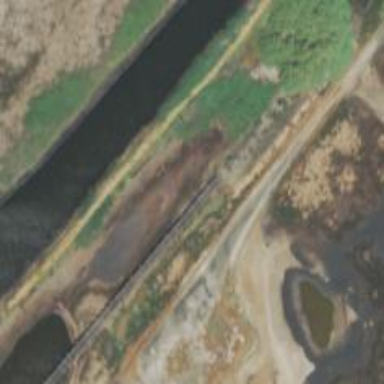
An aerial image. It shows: Abandoned railway.